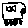
Label: car